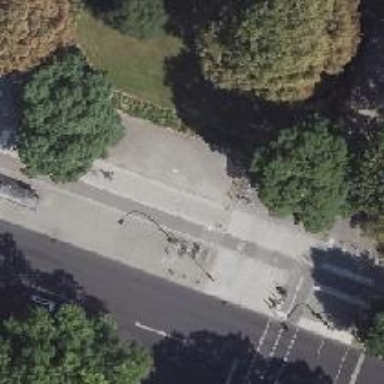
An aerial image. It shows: Bicycle parking located on the sidewalk.